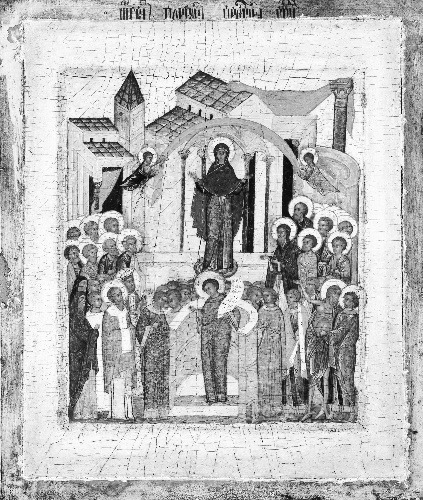
Title: The Protection of the Mother of God
Artist: Russian Painter
Artist bio: 16th century
Object type: Painting, icon
Classification: Paintings
Medium: Tempera on wood
Dimensions: 12 3/8 x 10 1/2 in. (31.4 x 26.7 cm)
Department: European Paintings
Credit line: Gift of Humanities Fund Inc., 1972
Accession year: 1972
Repository: Metropolitan Museum of Art, New York, NY
Tags: Men|Women|Saints|Virgin Mary